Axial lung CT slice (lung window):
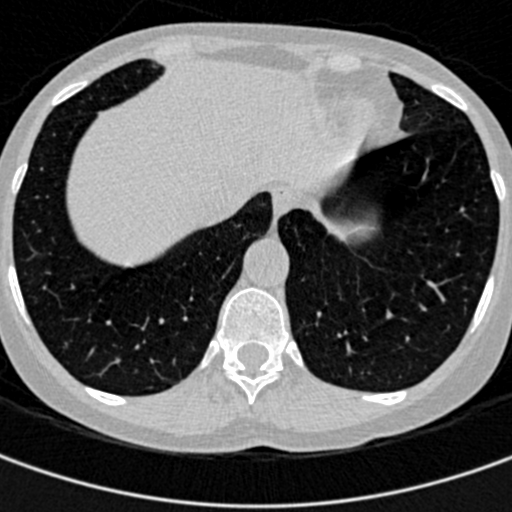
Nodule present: no